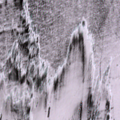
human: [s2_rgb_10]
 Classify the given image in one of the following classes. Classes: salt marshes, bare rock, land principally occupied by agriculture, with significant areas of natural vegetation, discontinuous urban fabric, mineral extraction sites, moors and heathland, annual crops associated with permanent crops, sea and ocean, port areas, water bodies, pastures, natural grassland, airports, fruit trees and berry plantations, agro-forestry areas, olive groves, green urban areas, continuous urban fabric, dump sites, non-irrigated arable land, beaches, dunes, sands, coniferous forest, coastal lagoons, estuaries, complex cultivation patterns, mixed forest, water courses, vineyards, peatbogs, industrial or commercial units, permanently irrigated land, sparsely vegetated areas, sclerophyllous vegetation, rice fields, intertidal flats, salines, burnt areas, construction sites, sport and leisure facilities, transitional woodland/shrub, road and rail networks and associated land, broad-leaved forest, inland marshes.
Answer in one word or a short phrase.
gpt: sea and ocean